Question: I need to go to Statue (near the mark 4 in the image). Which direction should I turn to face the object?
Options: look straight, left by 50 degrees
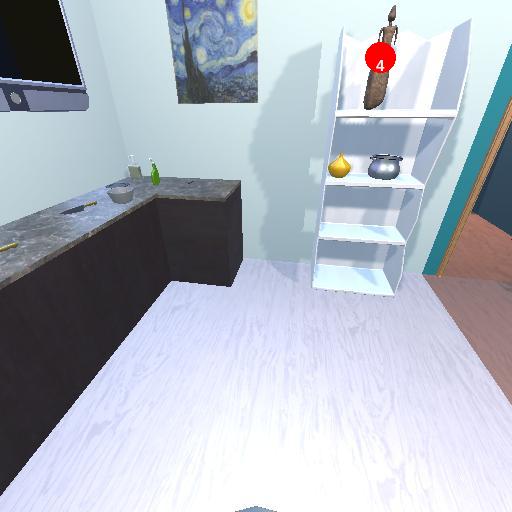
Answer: look straight